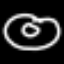
Label: donut